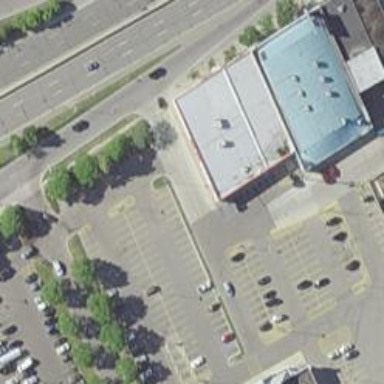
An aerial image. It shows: Retail building.